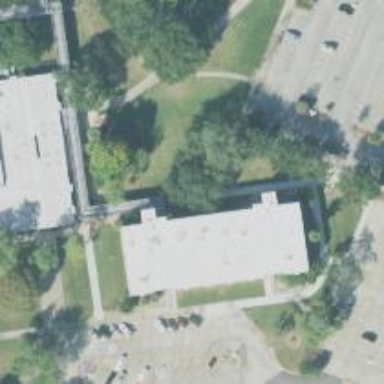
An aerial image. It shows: College building.